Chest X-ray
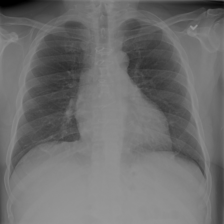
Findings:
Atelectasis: negative
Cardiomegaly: negative
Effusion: negative
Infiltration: positive
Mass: negative
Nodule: negative
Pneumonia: negative
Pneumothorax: negative
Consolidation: negative
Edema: negative
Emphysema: negative
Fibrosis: negative
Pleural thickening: negative
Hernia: negative